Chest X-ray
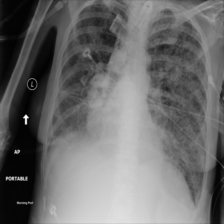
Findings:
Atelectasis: negative
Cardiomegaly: negative
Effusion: negative
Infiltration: negative
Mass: negative
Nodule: negative
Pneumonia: negative
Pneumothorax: negative
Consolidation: negative
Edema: negative
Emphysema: negative
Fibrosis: negative
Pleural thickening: negative
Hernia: negative